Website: walmart
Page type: newsletter-management
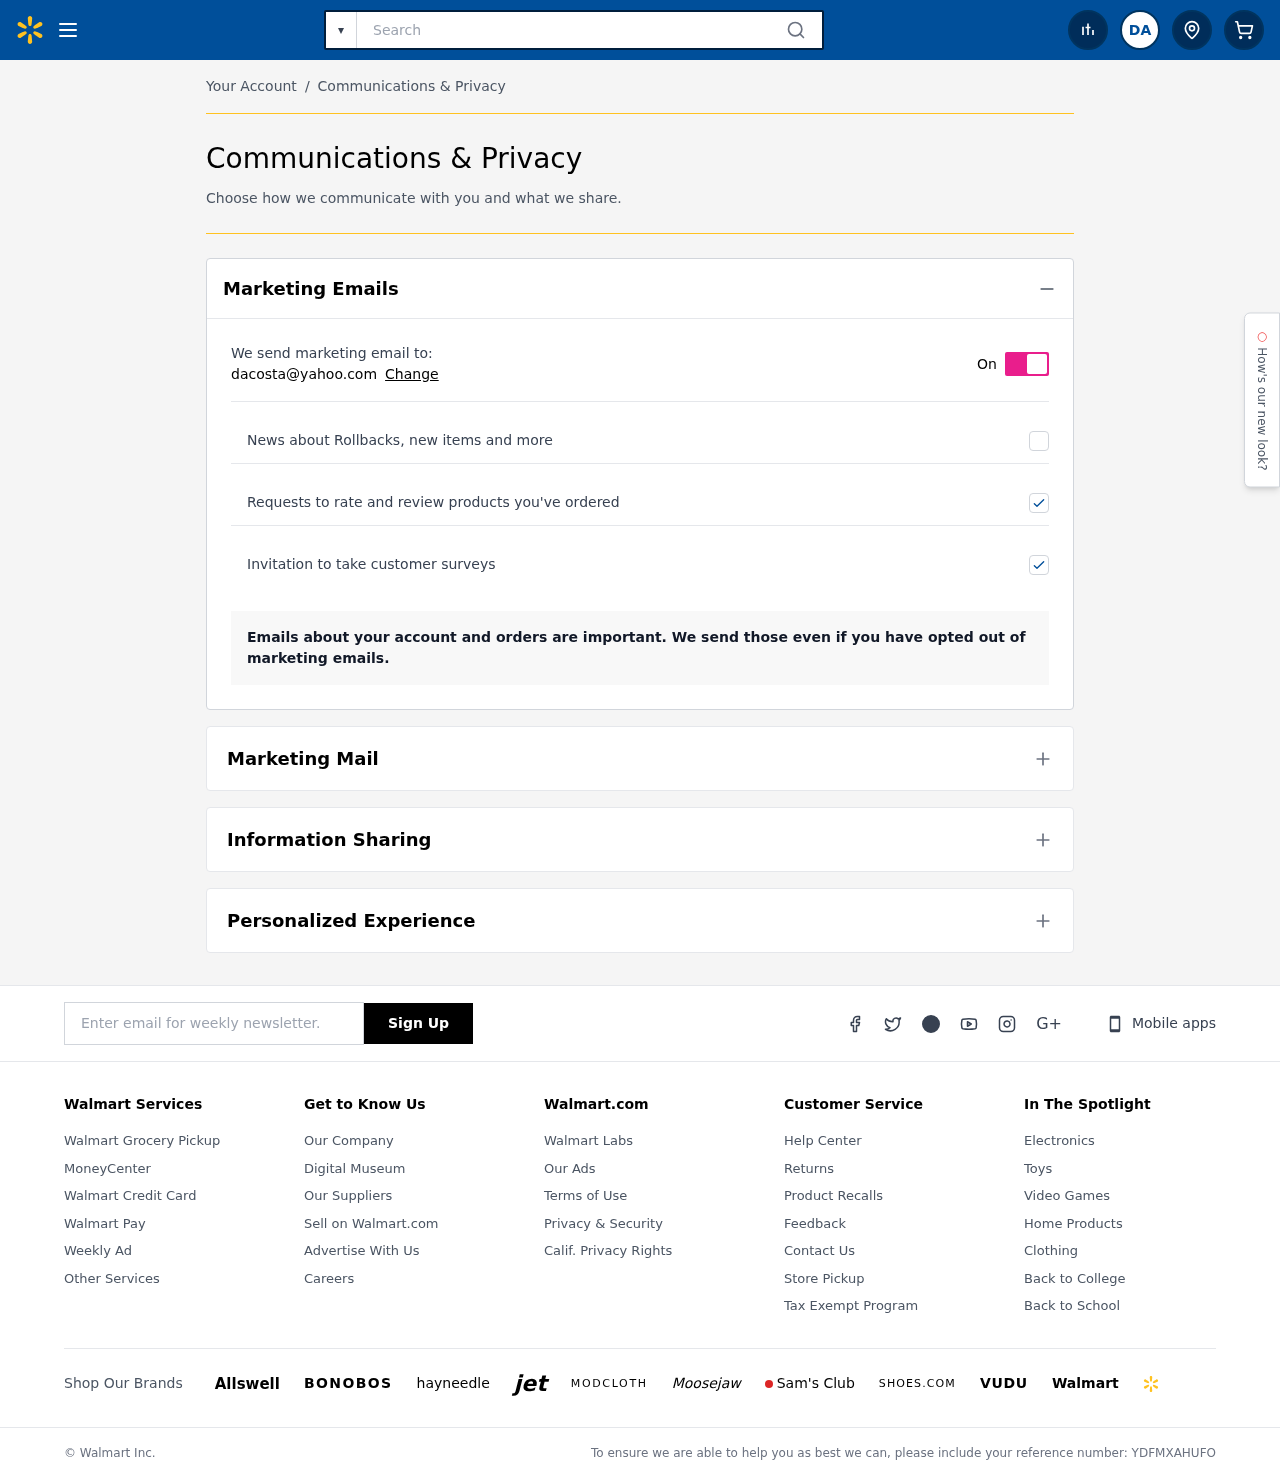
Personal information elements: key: PII_EMAIL
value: dacosta@yahoo.com
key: PII_INITIALS
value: DA
Search elements: key: HEADER_SEARCH
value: Search